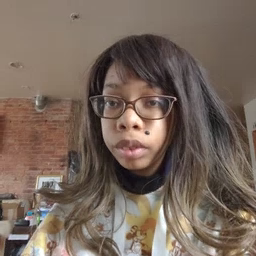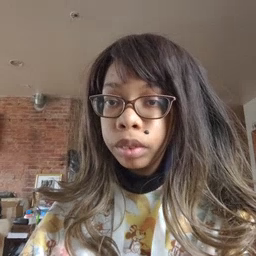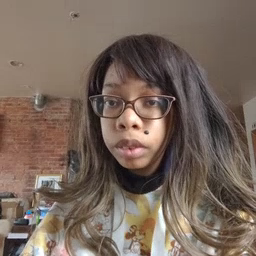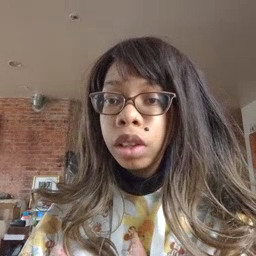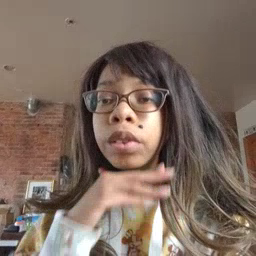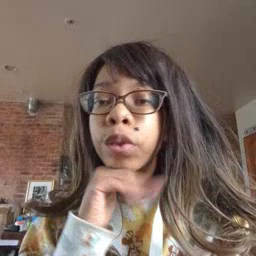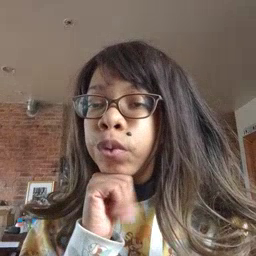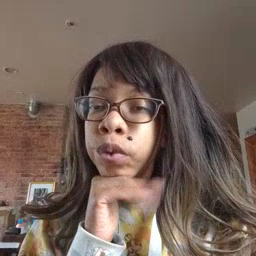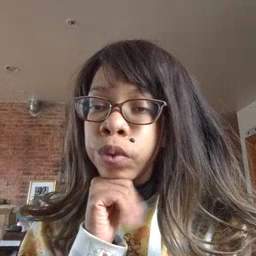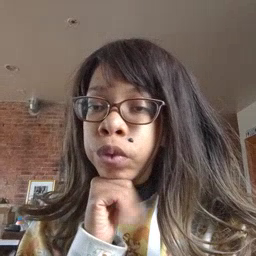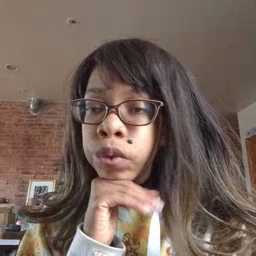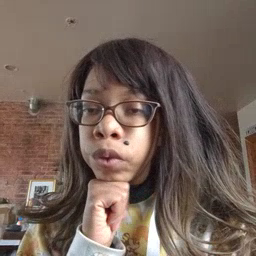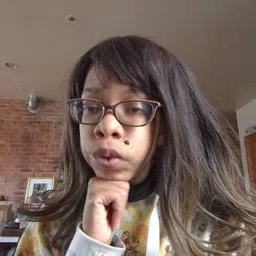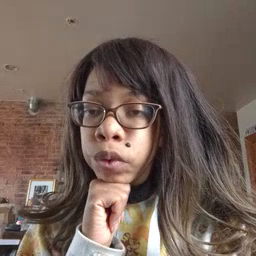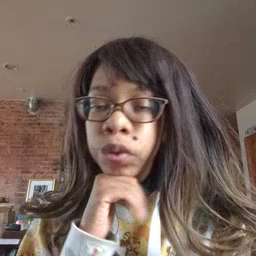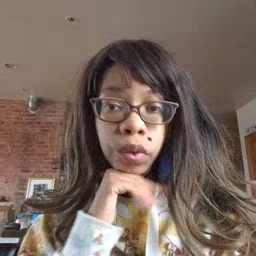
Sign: pig